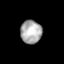
Tissue: skin
Cell type: Epithelial cells
Senescence score: 0.2842
Nuclear area (px): 486
Mean DAPI intensity: 171.366